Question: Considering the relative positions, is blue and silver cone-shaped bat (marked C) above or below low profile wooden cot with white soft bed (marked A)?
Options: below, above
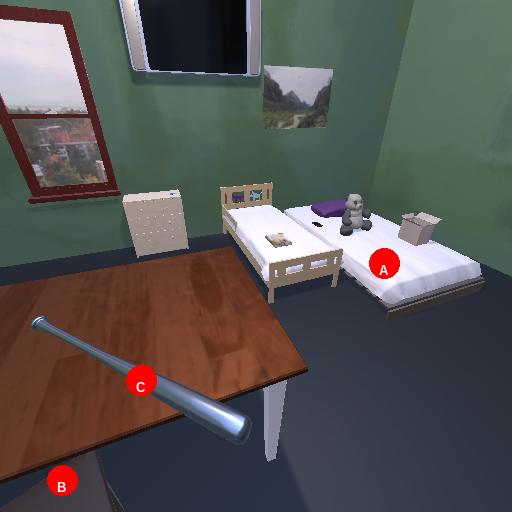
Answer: below